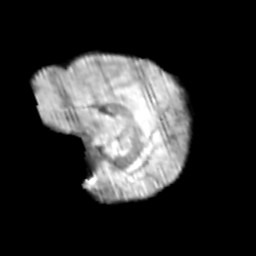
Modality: T2w
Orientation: sagittal
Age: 10
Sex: male
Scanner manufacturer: siemens
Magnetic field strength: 3 T
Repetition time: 3.8 s
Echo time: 0.07 s